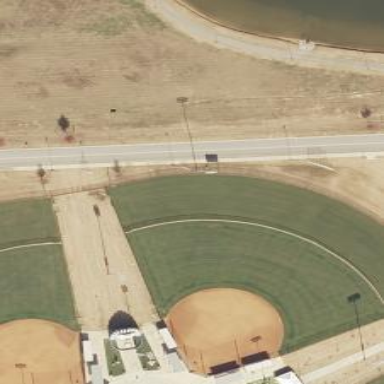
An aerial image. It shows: Softball pitch for leisure land activities.